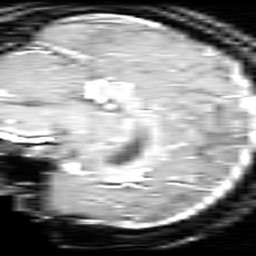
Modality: inplaneT1
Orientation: sagittal
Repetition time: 0.2 s
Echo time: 0.0036 s